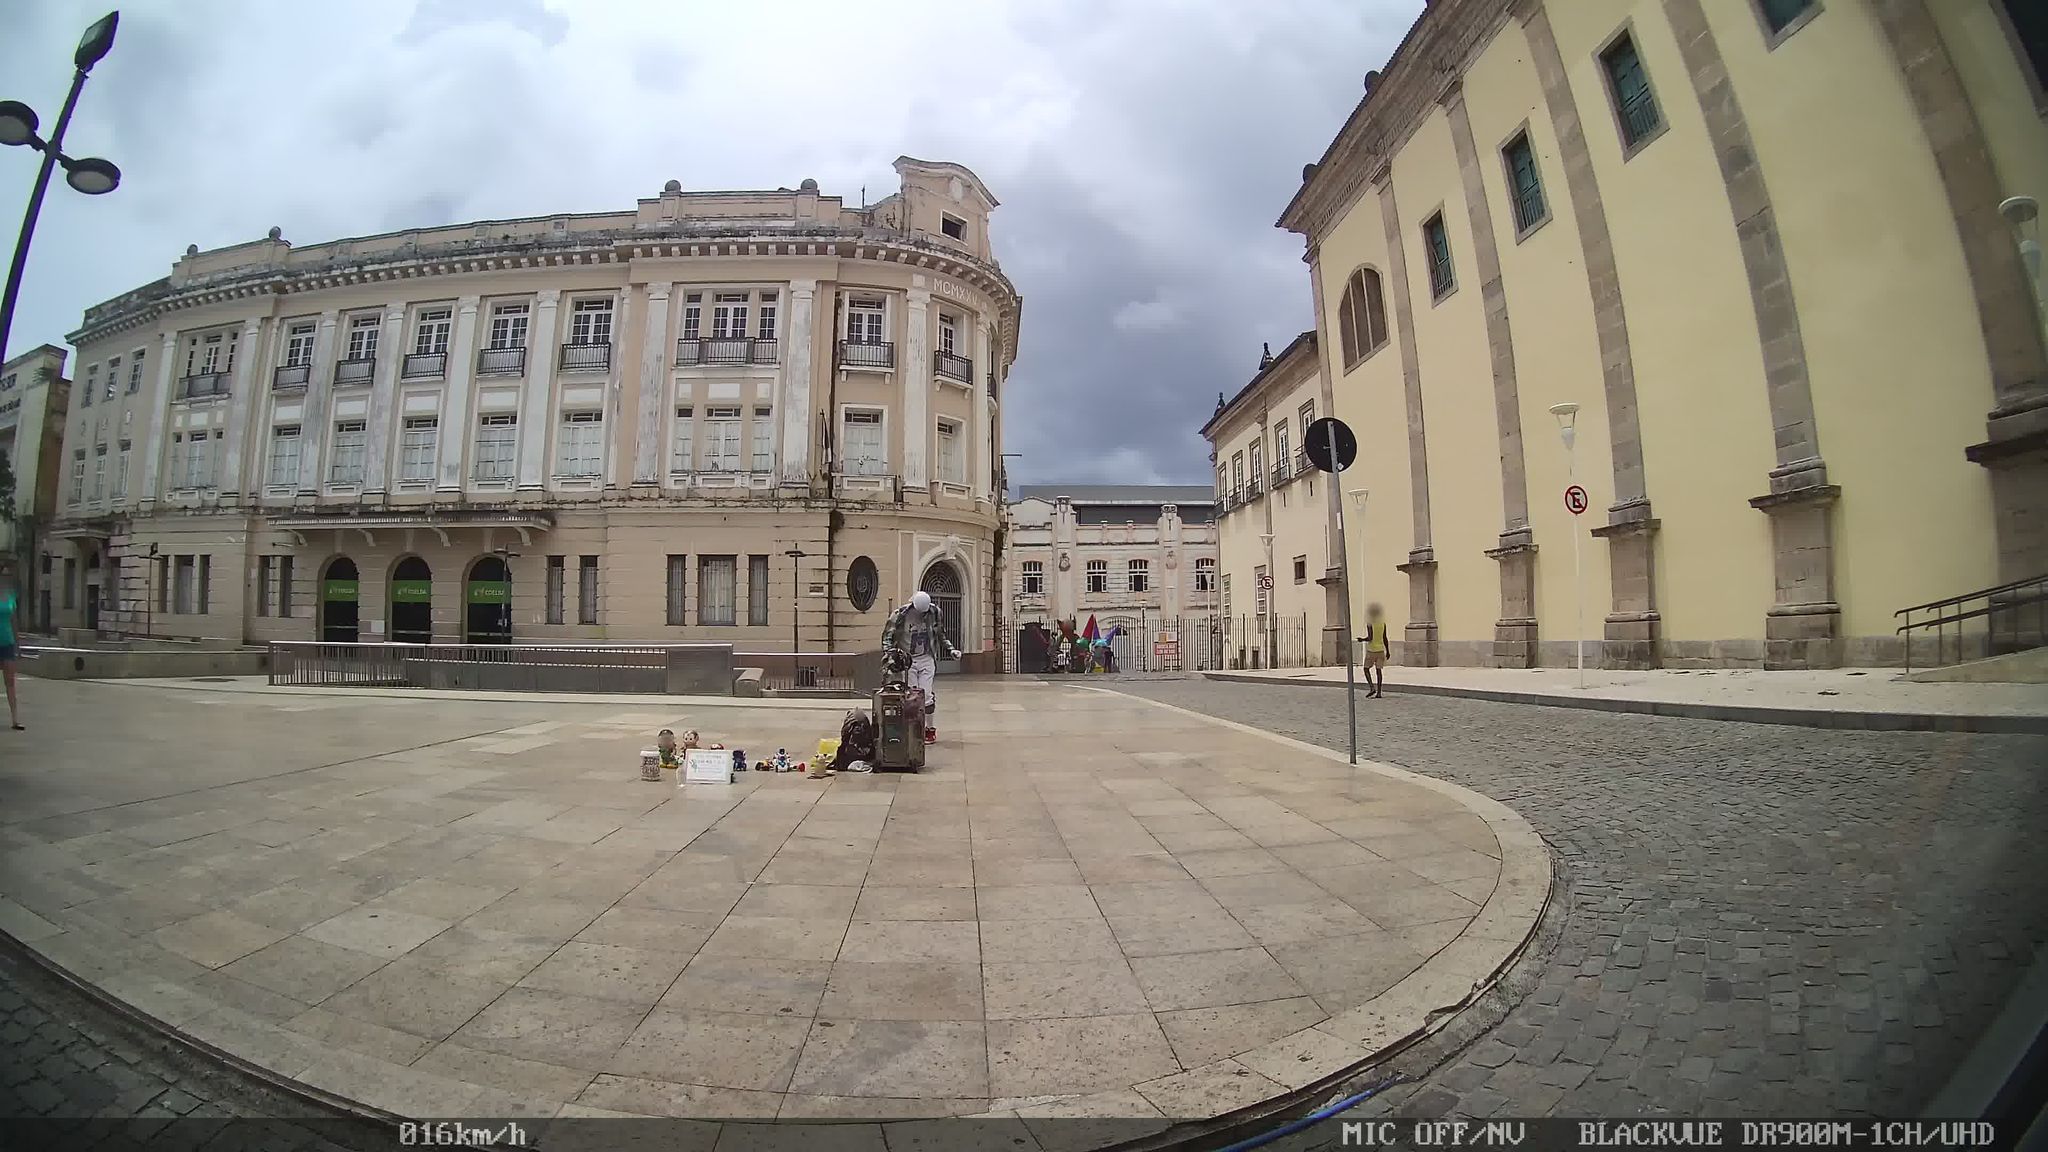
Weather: clear
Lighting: day
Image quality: good
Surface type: walking surface
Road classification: pedestrian, residential, footway
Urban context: urban centre
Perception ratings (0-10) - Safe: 4.47, Lively: 8.94, Beautiful: 6.72, Boring: 7.39, Depressing: 5.31, Wealthy: 8.59